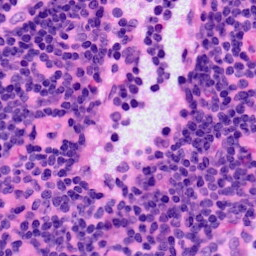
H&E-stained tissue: LymphNode